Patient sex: F
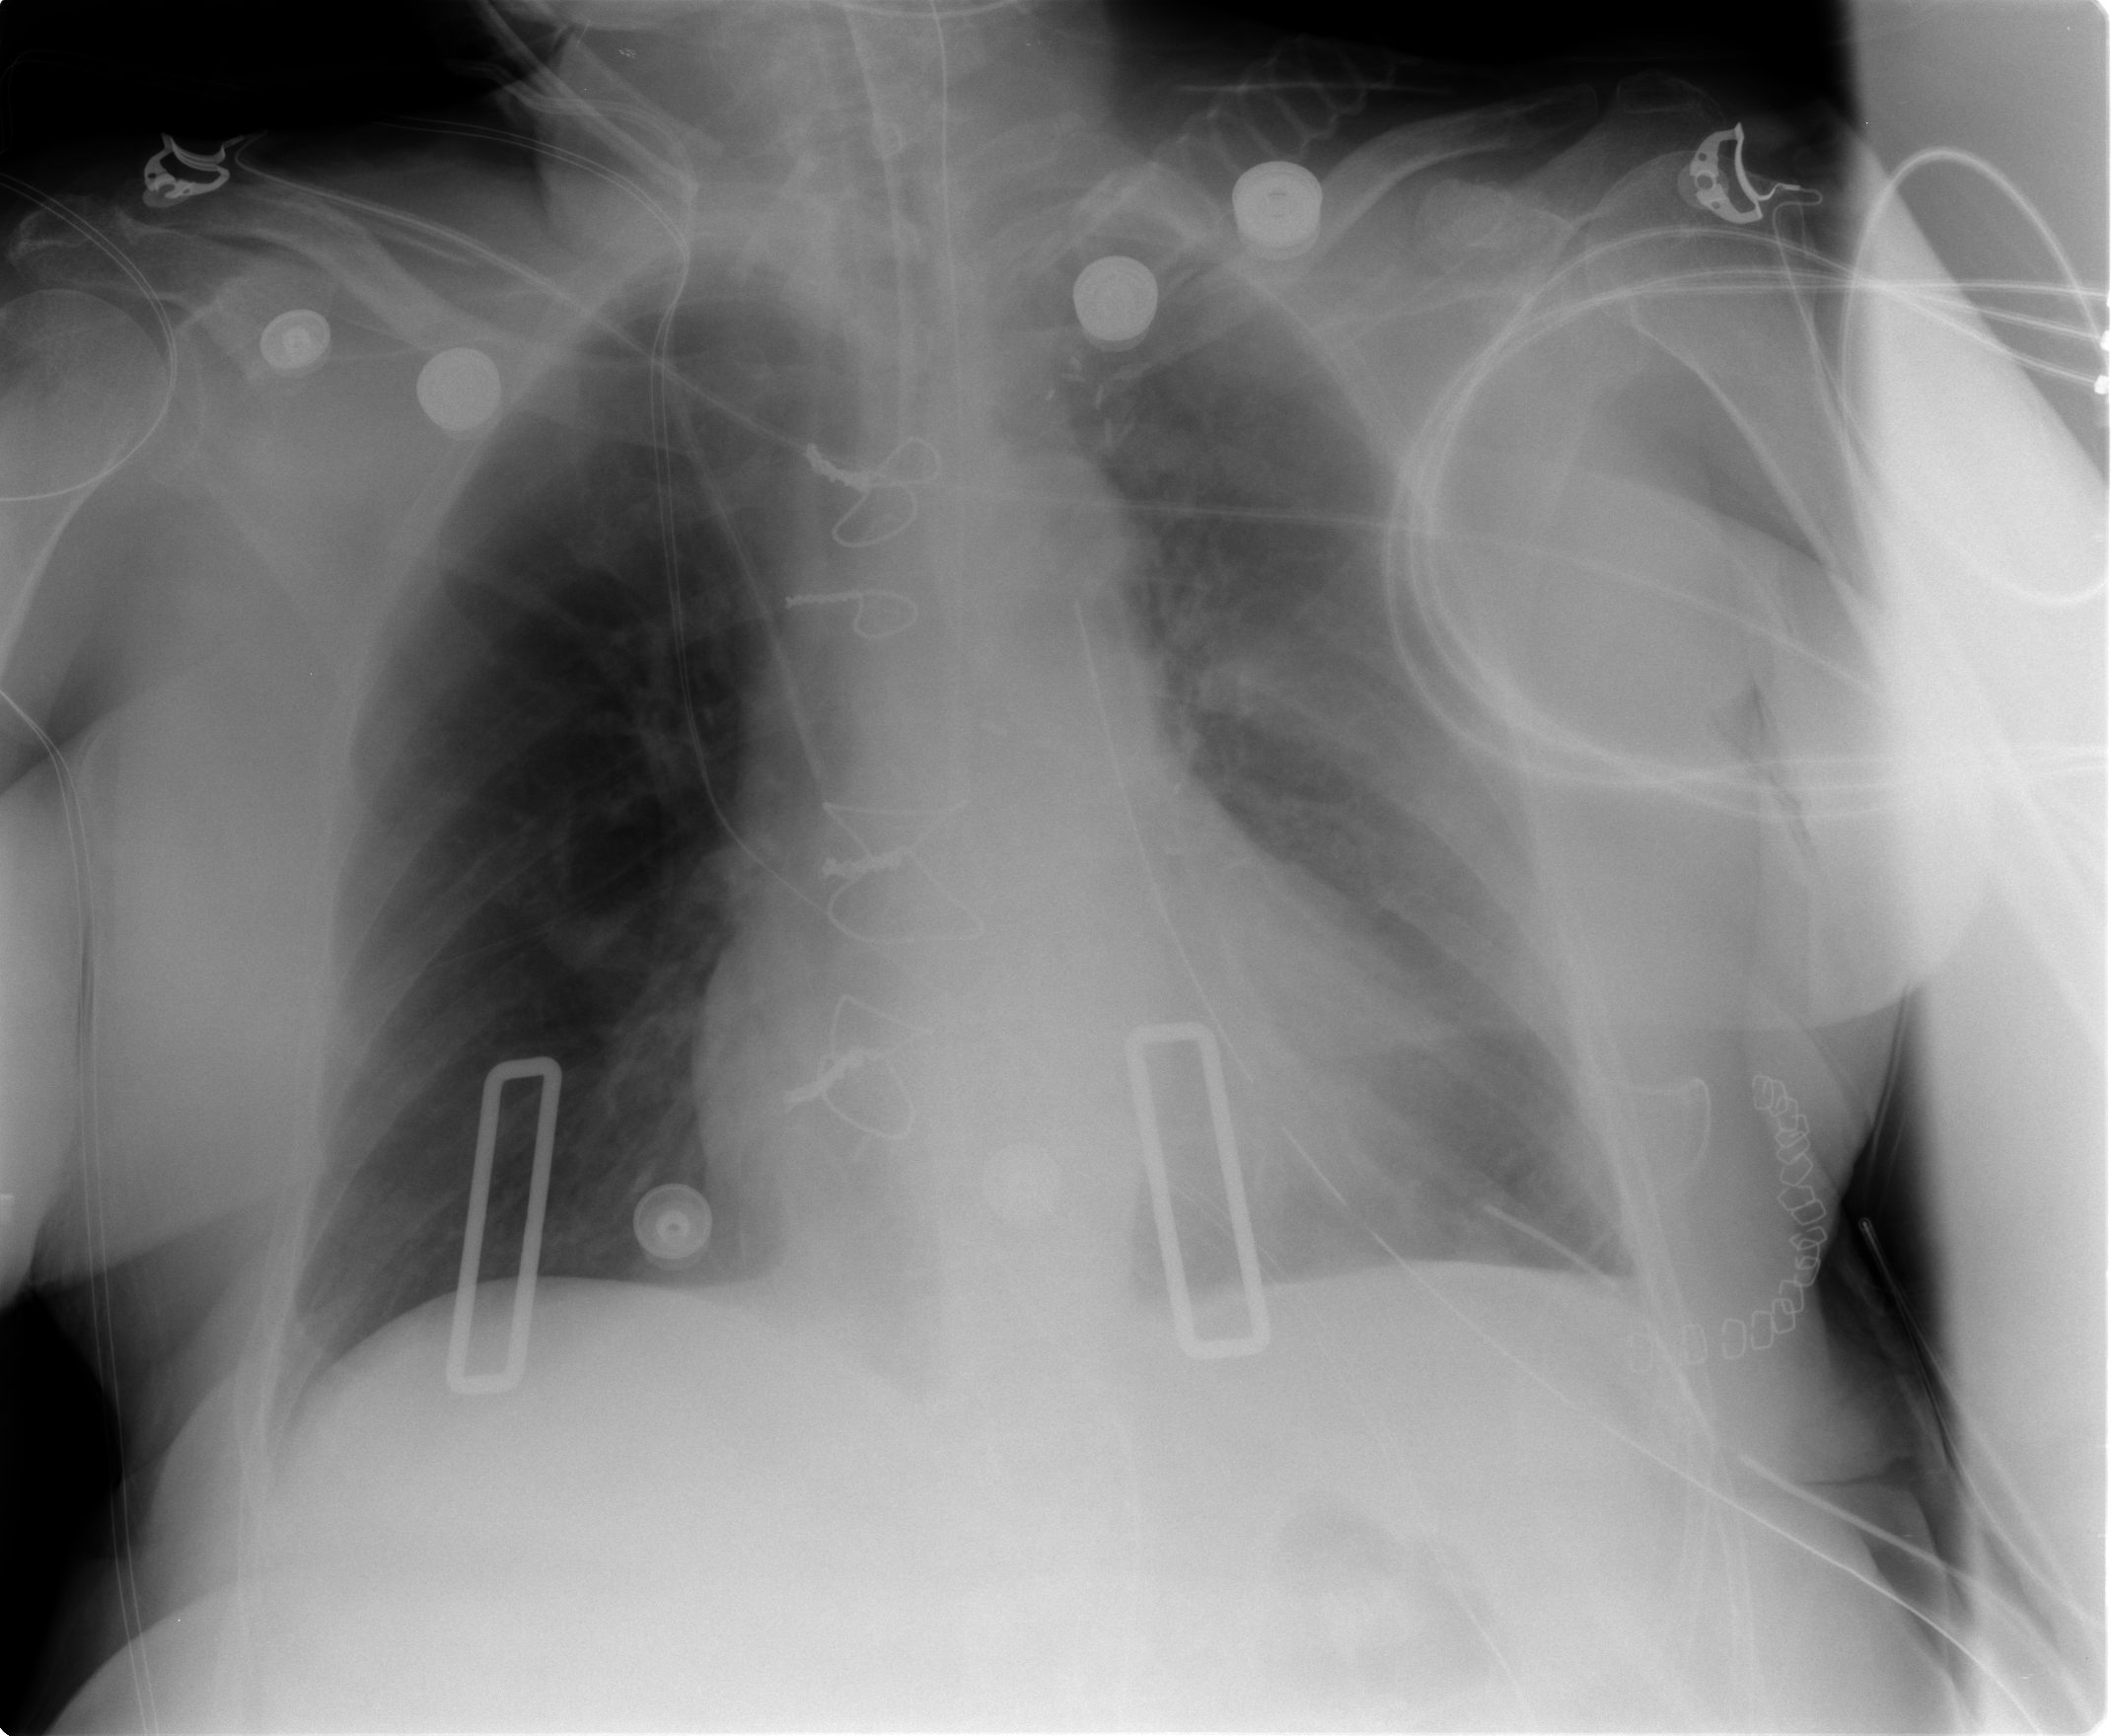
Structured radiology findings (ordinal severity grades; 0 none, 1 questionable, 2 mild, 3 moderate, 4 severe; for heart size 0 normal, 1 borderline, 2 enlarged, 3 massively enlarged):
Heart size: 0
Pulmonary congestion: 0
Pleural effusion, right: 0
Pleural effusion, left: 2
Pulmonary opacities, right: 0
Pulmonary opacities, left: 0
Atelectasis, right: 0
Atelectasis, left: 2